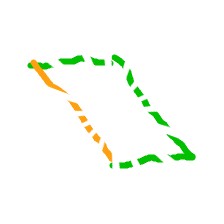
Shape: parallelogram